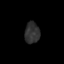
Tissue: skin
Cell type: Epithelial cells
Senescence score: 0.2492
Nuclear area (px): 315
Mean DAPI intensity: 47.263